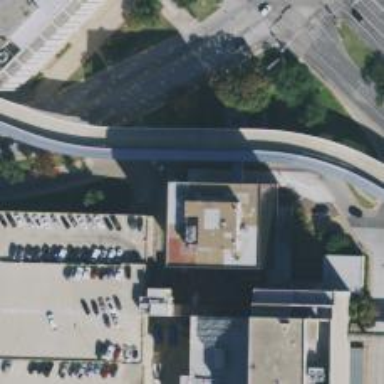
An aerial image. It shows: Driveway service road with building passage tunnel.